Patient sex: F
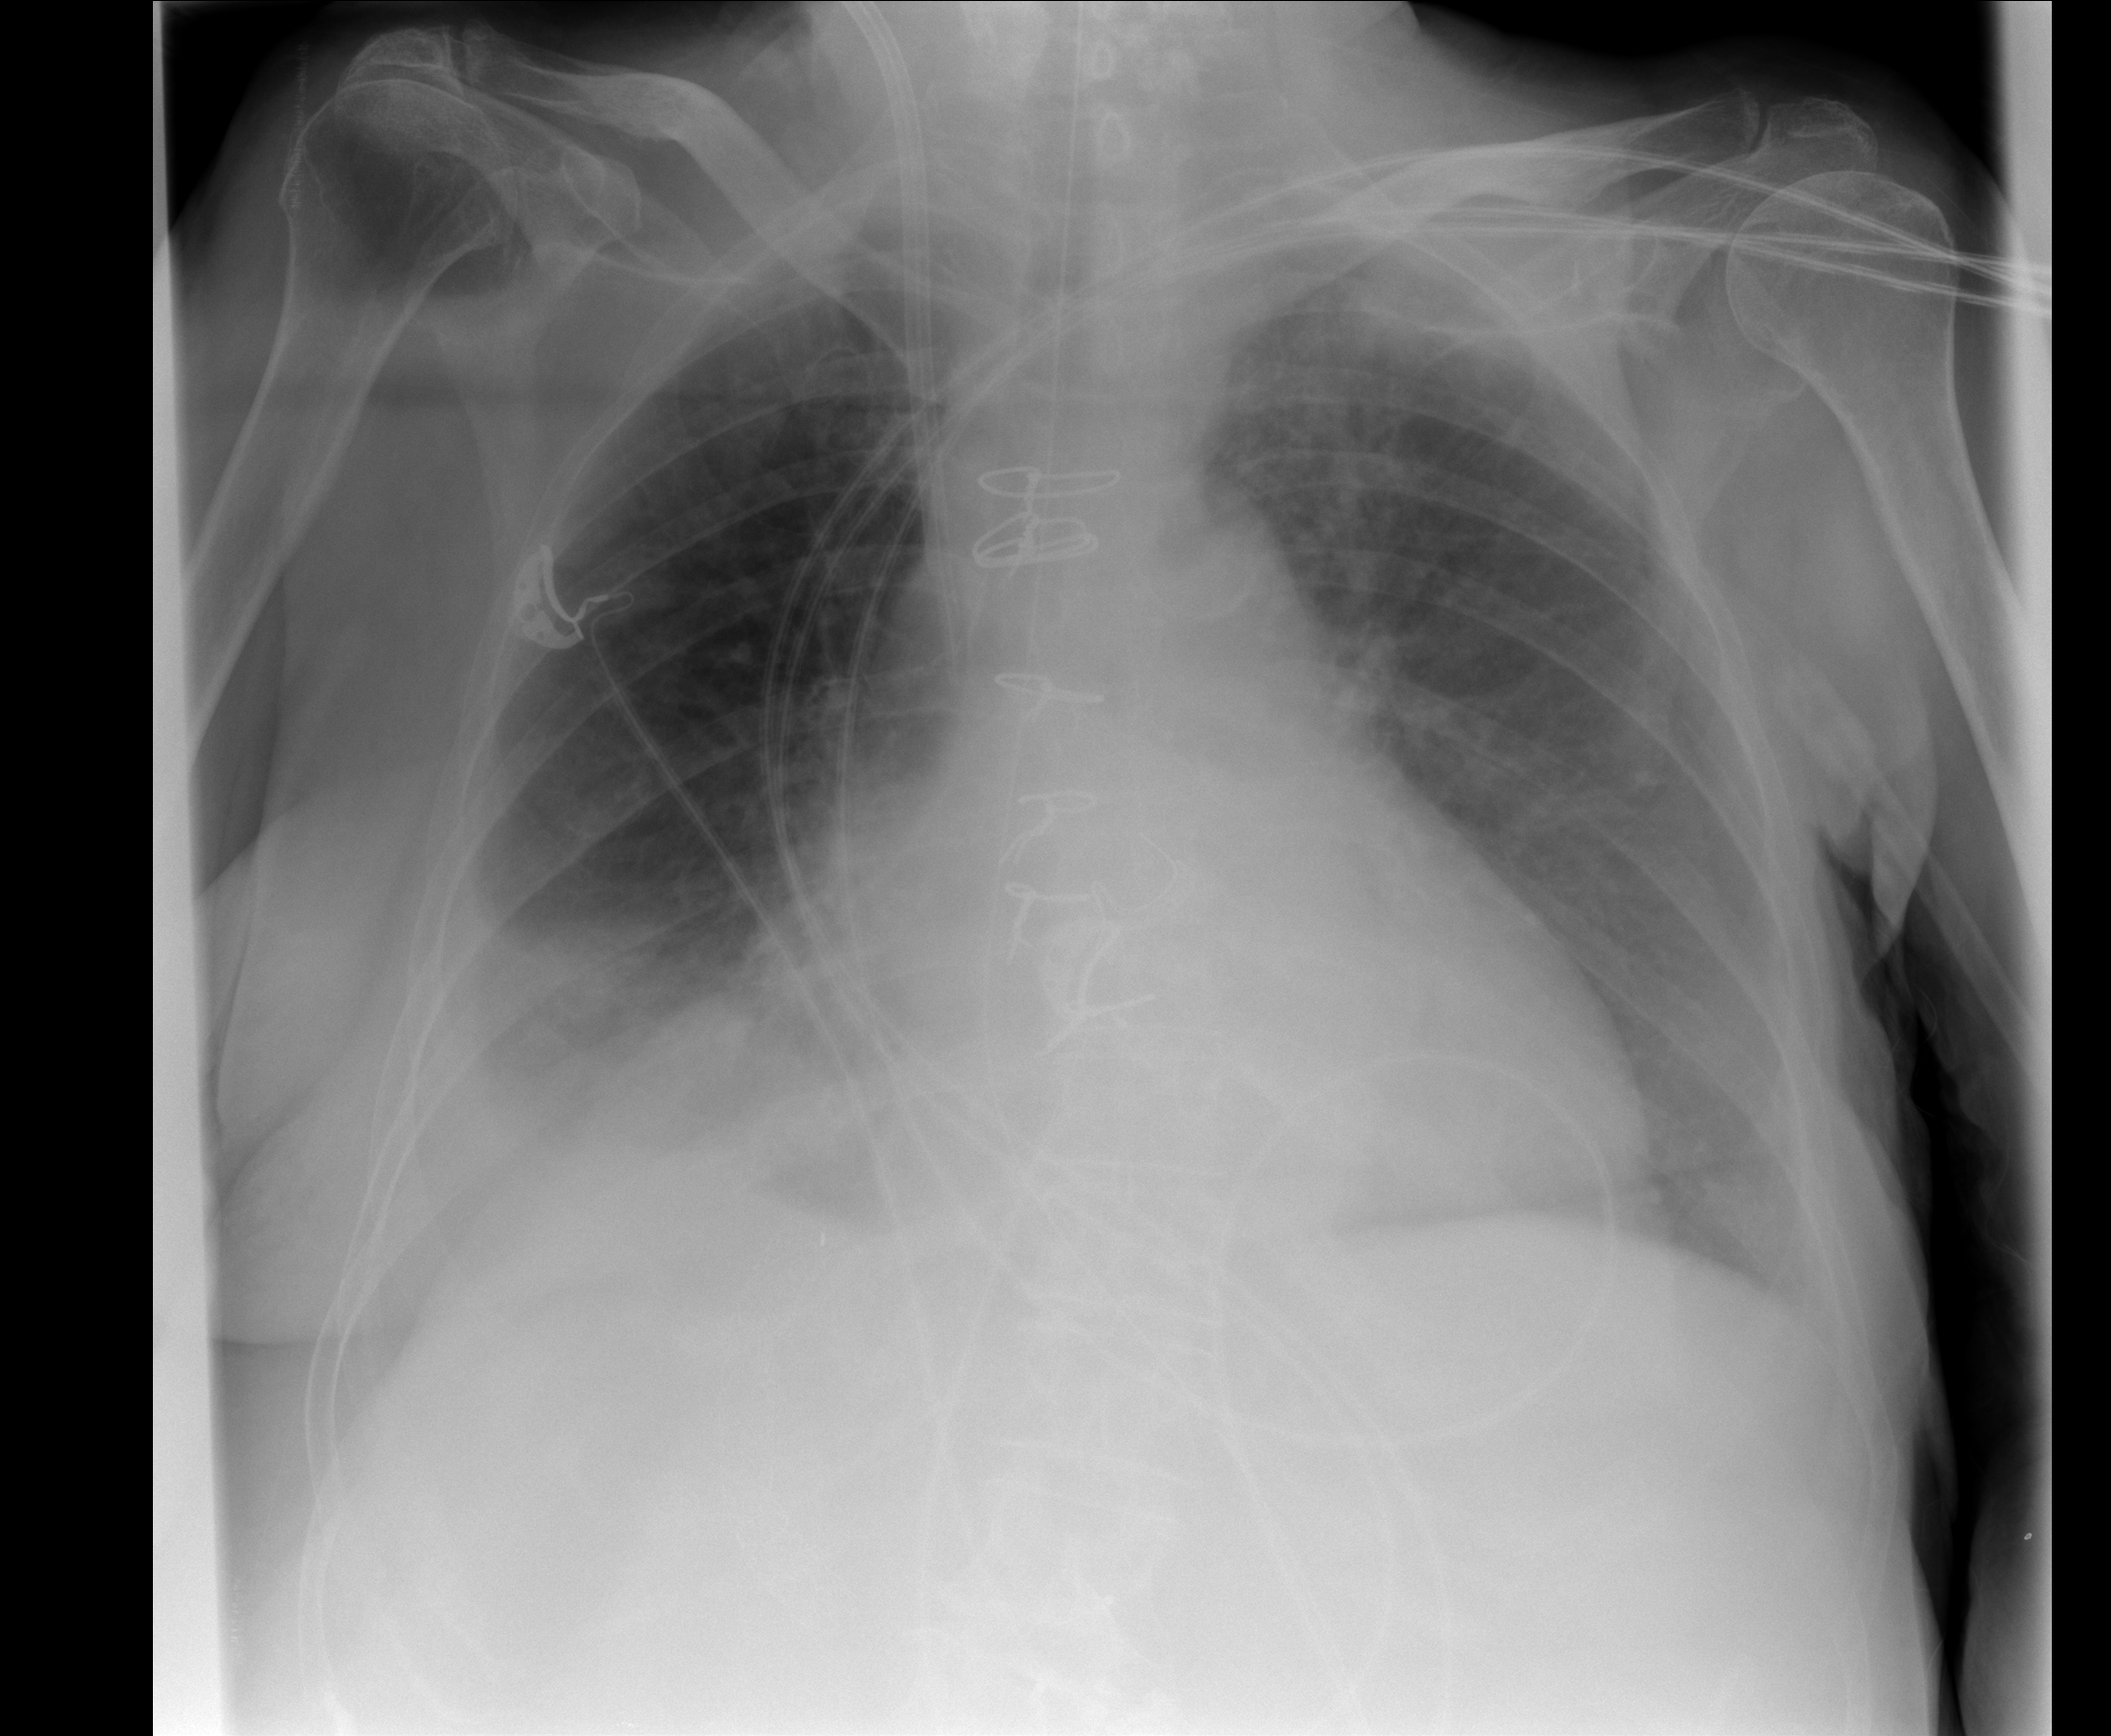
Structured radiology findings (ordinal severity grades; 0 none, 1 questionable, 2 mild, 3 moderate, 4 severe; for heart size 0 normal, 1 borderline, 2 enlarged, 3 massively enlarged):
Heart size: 2
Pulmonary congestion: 0
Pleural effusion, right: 3
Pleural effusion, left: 2
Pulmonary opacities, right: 0
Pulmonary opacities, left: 0
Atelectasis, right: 3
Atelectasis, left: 2